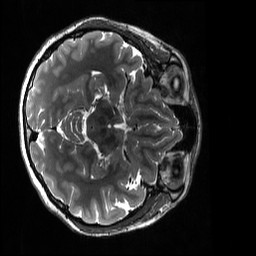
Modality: T2w
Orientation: axial
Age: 21
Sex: female